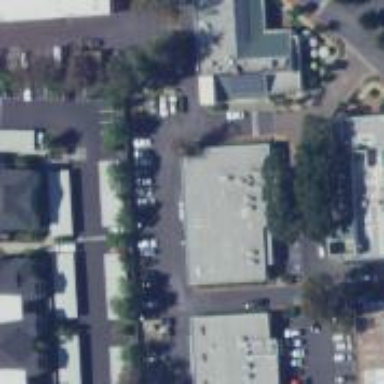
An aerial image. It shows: Clinic.